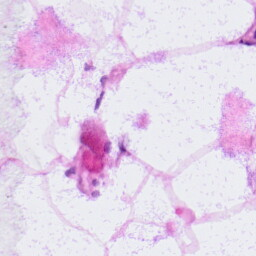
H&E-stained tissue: LymphNode